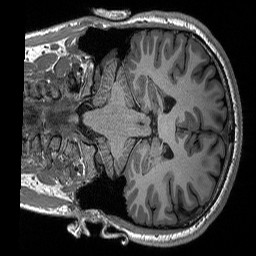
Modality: T1w
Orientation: coronal
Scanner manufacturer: siemens
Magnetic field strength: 3 T
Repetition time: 2.3 s
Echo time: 0.00288 s